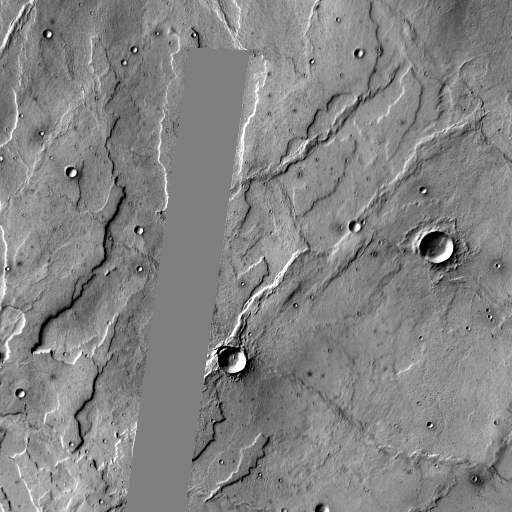
Crater classes present: Background, Other, Buried